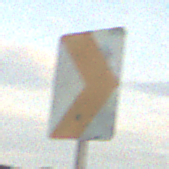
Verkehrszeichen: RichtungstafelnInKurvenKleinLinks
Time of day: SunriseSunset
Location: Outdoor (RoadRail)
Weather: PartlyCloudy
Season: NotSpecified
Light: Natural